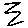
Label: zigzag